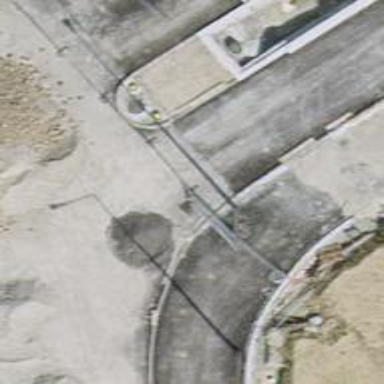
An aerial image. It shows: Road with traffic signals.